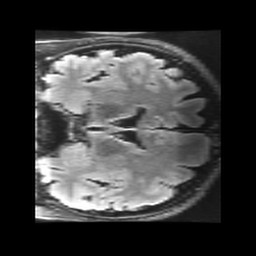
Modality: FLAIR
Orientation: coronal
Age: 21
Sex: female
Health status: healthy
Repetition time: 12 s
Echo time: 0.09782 s